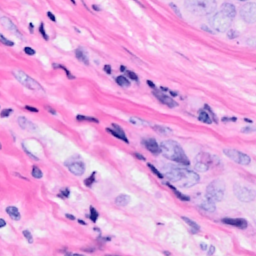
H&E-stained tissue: Breast